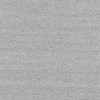
Atmospheric dust classification: dusty